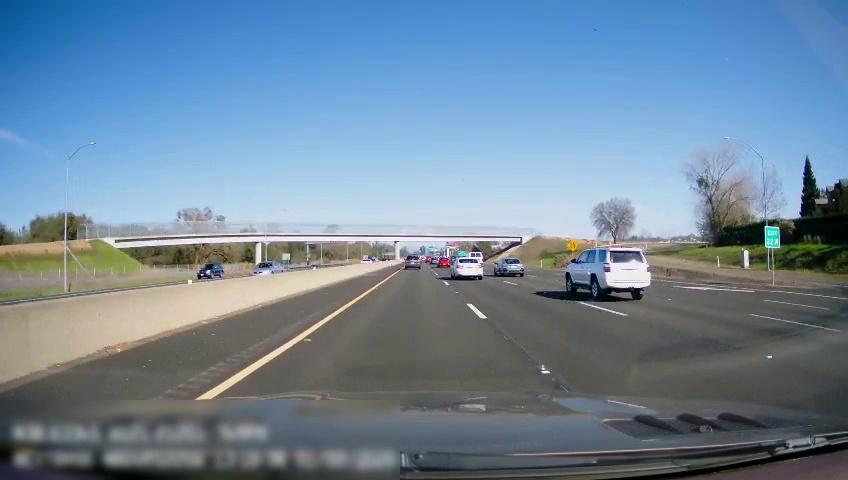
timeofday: Day
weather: Sunny
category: Drivable Space
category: Drivable Space
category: Vehicles | SUV
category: Vehicles | Car
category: Vehicles | Van
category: Vehicles | Car
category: Vehicles | SUV
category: Vehicles | Car
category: Vehicles | SUV
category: Vehicles | Car
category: Lanes | Current Lane
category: Lanes | Current Lane
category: Lanes | Current Lane
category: Lanes | Alternate Lane
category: Lanes | Alternate Lane
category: Lanes | Alternate Lane
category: Traffic | Signs
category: Traffic | Signs